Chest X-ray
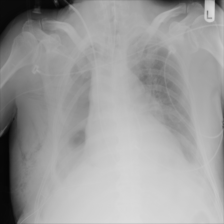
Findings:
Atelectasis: negative
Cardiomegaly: negative
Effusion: negative
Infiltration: positive
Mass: negative
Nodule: negative
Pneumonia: negative
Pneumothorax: negative
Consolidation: negative
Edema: negative
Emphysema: negative
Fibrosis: negative
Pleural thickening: negative
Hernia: negative